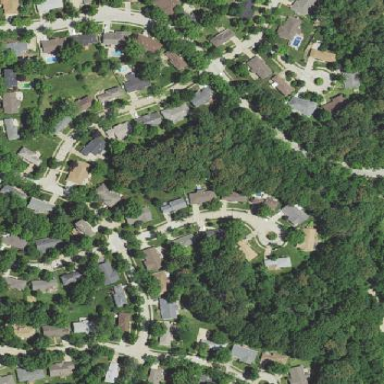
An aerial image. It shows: This residential area consists of single-family homes.